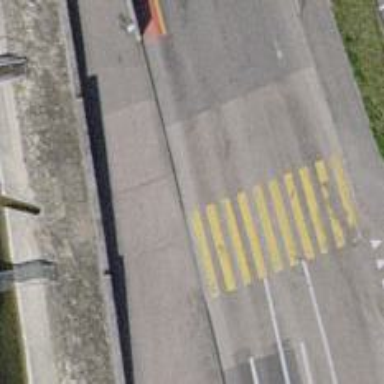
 and designated lane for cycling on the left side."